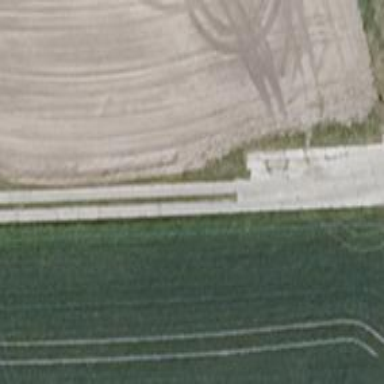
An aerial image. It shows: Concrete track with grade 1 tracktype.